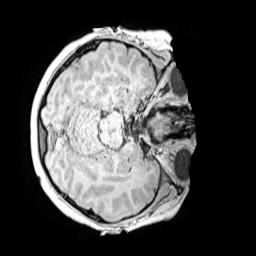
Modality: MP2RAGE
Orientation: axial
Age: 10
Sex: male
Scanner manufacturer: siemens
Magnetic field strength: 3 T
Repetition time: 4 s
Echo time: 0.00299 s